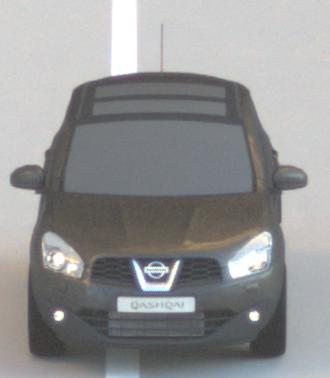
Make: Nissan
Model: Qashqai 1.6
Detailed model: Qashqai (J10)
Model produced from: 2010/03
Model produced until: 2010/08
Doors: 5
Color: gray
Road condition: dry road
Daytime: sunrise or sunset
Contrast: medium contrast